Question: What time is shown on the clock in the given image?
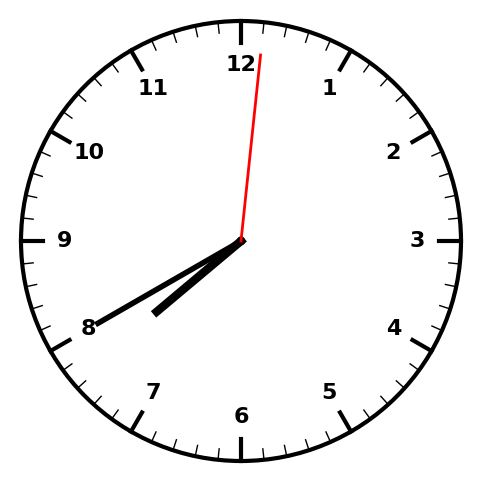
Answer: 07:40:01